八年级 · 组合几何学
如图钢架中, $\angle A=\alpha$, 焯上等长的钢条 $P_{1} P_{2}, P_{2} P_{3}, P_{3} P_{4}, \cdots \cdots$ 来加固钢架.

若 $P_{1} A=P_{1} P_{2}$, 且恰好用了 3 根钢条, 则下列各数中哪个可能是 $\alpha$ 的值（）

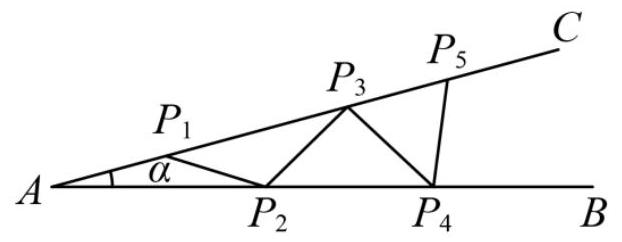
$25^{\circ}$
B. $20^{\circ}$
C. $15^{\circ}$
D. $30^{\circ}$
答案: A